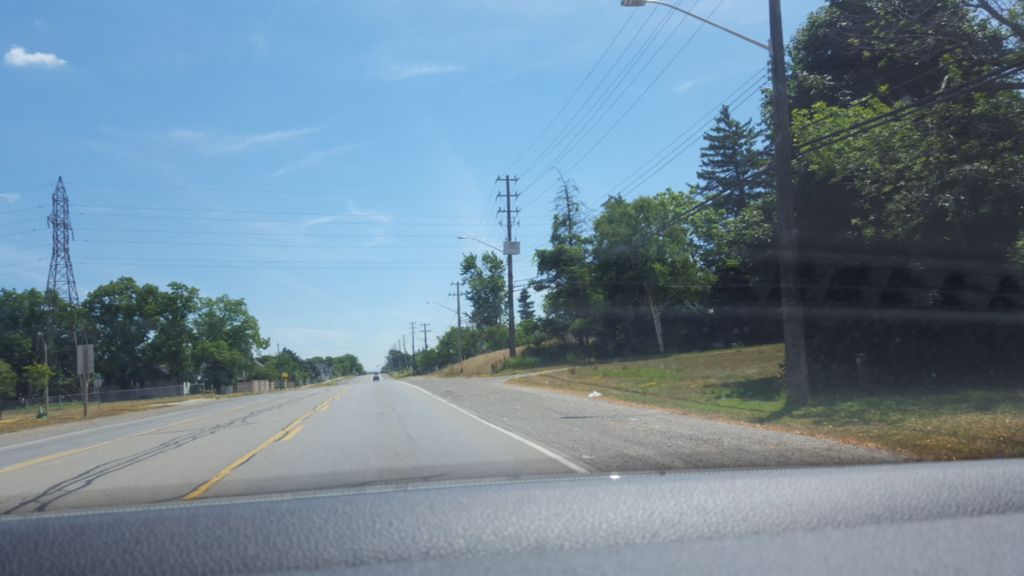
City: hamilton